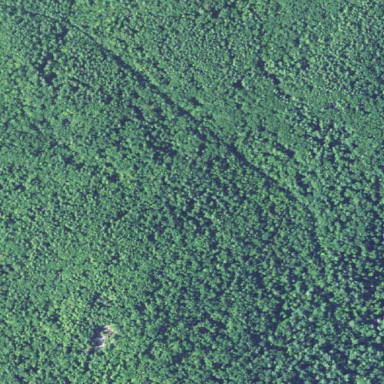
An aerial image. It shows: Nature reserve in woodland area.